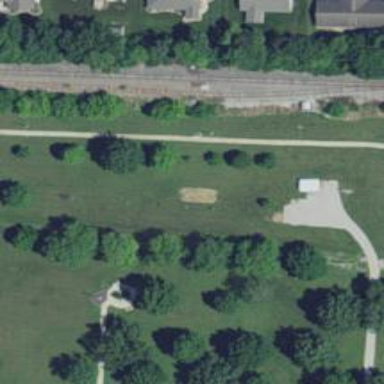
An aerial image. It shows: Memorial site with historic significance.